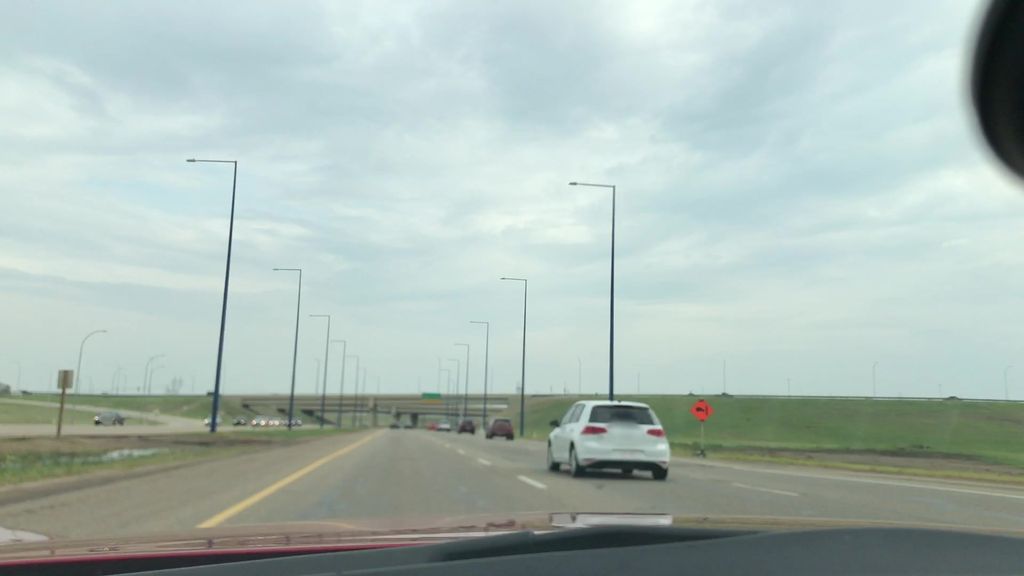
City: edmonton